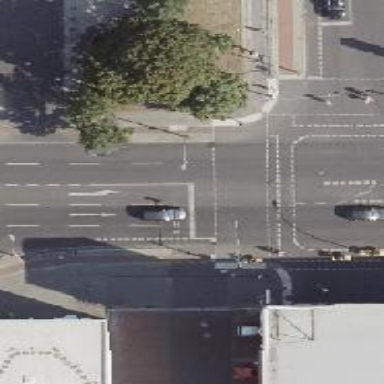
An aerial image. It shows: Road with traffic signals.